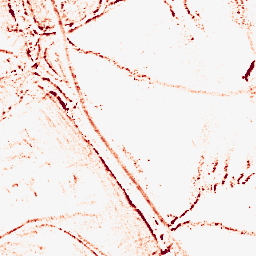
Category: morphological
Decomposition family: morphological_ellipse
Decomposition parameters: operation: opening
width: 5
height: 5
Upsampling method: sinc_blackman
Upsampling parameters: scale: 4
kernel_size: 8
Upsampling scale: 4